Question: I have a link query with a simple join to a couple of tables, and a where clause, for some odd reason the query doesn't seem to be obeying the where clause.
My query is as below:
'''
from p in Platforms
join c in Compartments on p.Id equals c.PlatformId
join ci in CompartmentItems on c.Id equals ci.CompartmentId
where p.Id == 4042 && !ci.Archived && !c.Archived
select c
'''
And a simple linqpad screnshot shows that the 'CompartmentItems' are returned attached to the 'Compartments' but irrespective of whether they are archived or not.

It feels like I'm being dense here, can anyone help me identify the issue with the query?
Any thoughts greatly appreciated.
EDIT:
So I went back and looked at this in more detail and established why I had only returned the compartments. It's due to a repository which only typically returns domain types for consumption.
As a result, I can't return more than one entity type without introducing a single random DTO type object (none of the other repos return anything other than domain types).
So with this in mind I have 4 options:
1. Create a random DTO just for this one purpose
2. Query the db twice and get the compartment items as a second query
3. Return an IQueryable from the repository (again, this is not done anywhere else)
4. Return the compartments irrespective of archived compartmentitems and filter them out in the consuming method in memory.
Any thoughts on the best approach here?
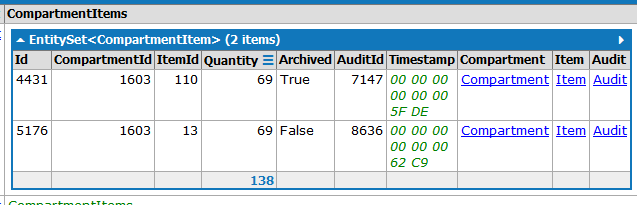
Answer: You're taking your compartment, joining it with the compartment items, filtering out some compartment items, then you joined the table with entirely by only selecting out the compartments, and then using an to get all compartment items for each compartment, namely using the built in relationship property.
To get only the compartment items matching your given filter you need to actually select out the compartment items you filtered using your 'select' clause, and then use 'Include' to include them all. This might look something like:
'''
from p in Platforms
join c in Compartments on p.Id equals c.PlatformId
join ci in CompartmentItems.Where(ci => !ci.Archived)
on c.Id equals ci.CompartmentId into compItems
where p.Id == 4042 && !c.Archived
select new
{
Compartment = c,
CompartmentItems = compItems,
}
'''